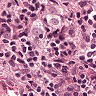
Metastatic tissue present: yes